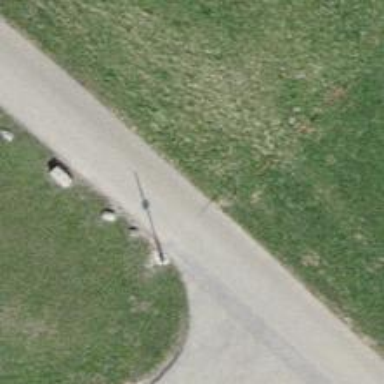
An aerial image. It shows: Lift gate barrier.